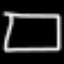
Label: square